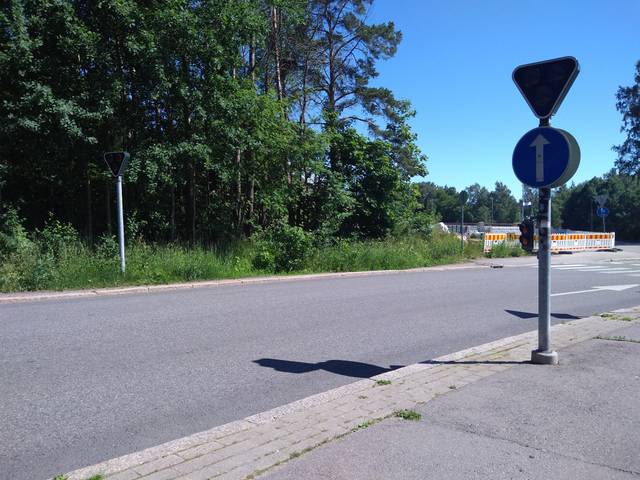
Region: Finland
Coordinates: 60.229, 25.001